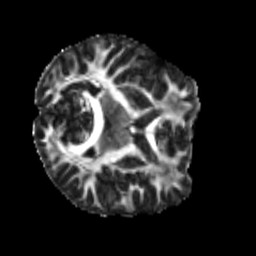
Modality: FA
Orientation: axial
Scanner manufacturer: siemens
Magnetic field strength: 3 T
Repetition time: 4 s
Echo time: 0.0594 s